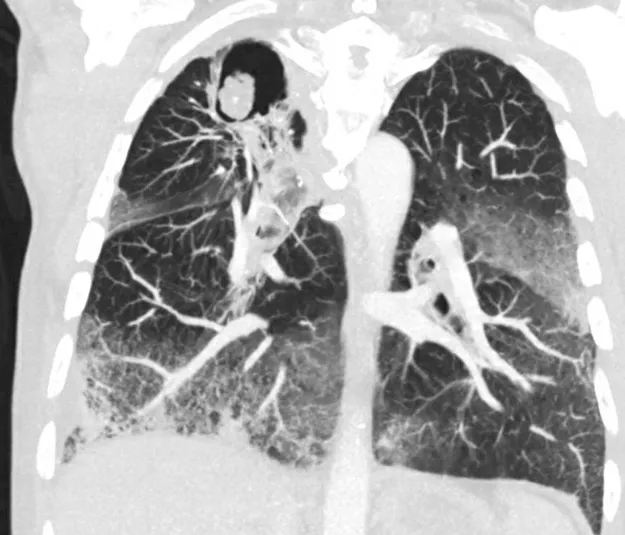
Admission chest computed tomography, coronal view, shows increased mediastinal lymphadenopathy, likely reactive.
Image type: radiology (ct)